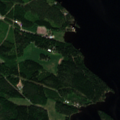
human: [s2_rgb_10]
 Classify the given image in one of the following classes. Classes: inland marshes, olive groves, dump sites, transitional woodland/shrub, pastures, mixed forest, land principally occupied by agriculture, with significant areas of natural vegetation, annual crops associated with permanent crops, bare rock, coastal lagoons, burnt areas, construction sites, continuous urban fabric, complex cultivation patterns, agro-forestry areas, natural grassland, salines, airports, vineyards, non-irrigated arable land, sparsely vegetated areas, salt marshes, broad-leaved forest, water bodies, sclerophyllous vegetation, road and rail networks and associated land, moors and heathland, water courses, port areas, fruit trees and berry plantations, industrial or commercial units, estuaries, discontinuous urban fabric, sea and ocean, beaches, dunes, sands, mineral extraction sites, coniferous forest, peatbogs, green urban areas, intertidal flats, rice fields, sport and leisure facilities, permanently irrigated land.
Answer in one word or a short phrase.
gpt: coniferous forest, mixed forest, water bodies